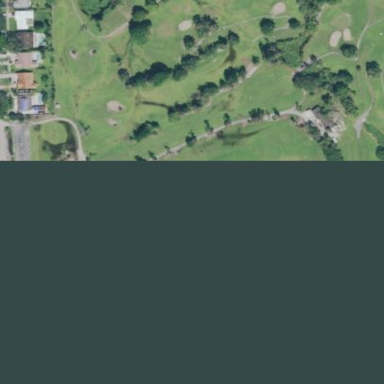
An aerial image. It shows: Golf course surrounded by greenery.